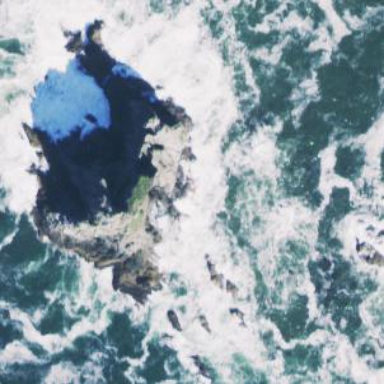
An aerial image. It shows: Islet along the natural coastline.